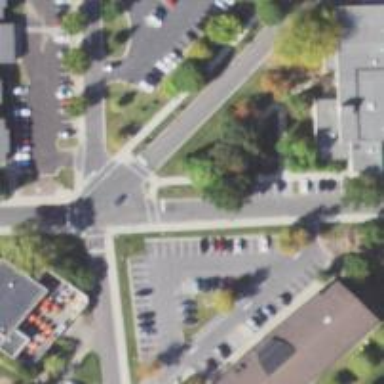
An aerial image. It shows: Footway with asphalt surface and zebra crossing.